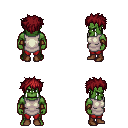
a pixel art fantasy rpg character, male body template, orc, green skin, white tunic, red pants, brunette bedhead hairstyle, cloth bracers, brown shoes, four views (front, back, left, right), 2x2 character sprite sheet, small pixel art, hard edges, no anti-aliasing